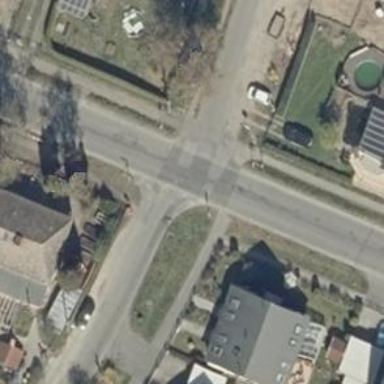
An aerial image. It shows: Residential road with asphalt surface.